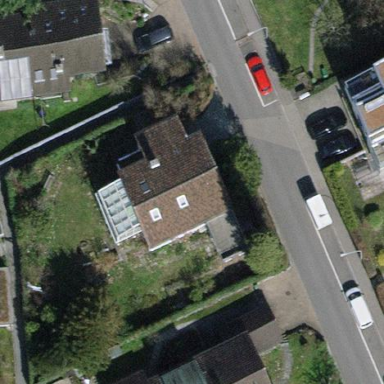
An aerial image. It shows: Detached building with gabled roof.